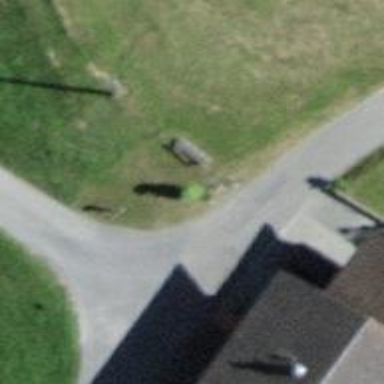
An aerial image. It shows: Brown bench in the vicinity.